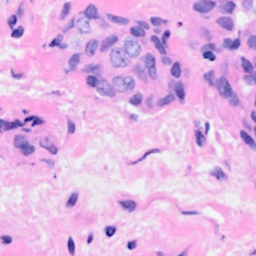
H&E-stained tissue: Breast